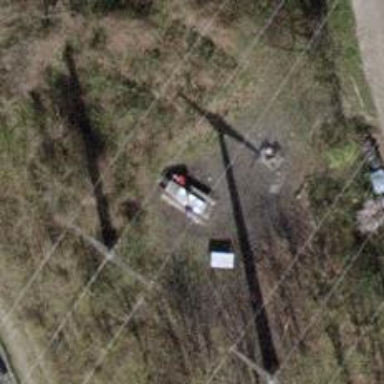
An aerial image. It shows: Picnic table located in leisure land area.